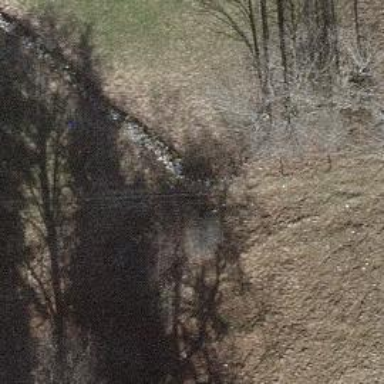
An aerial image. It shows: Wall made of dry stone.